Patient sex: M
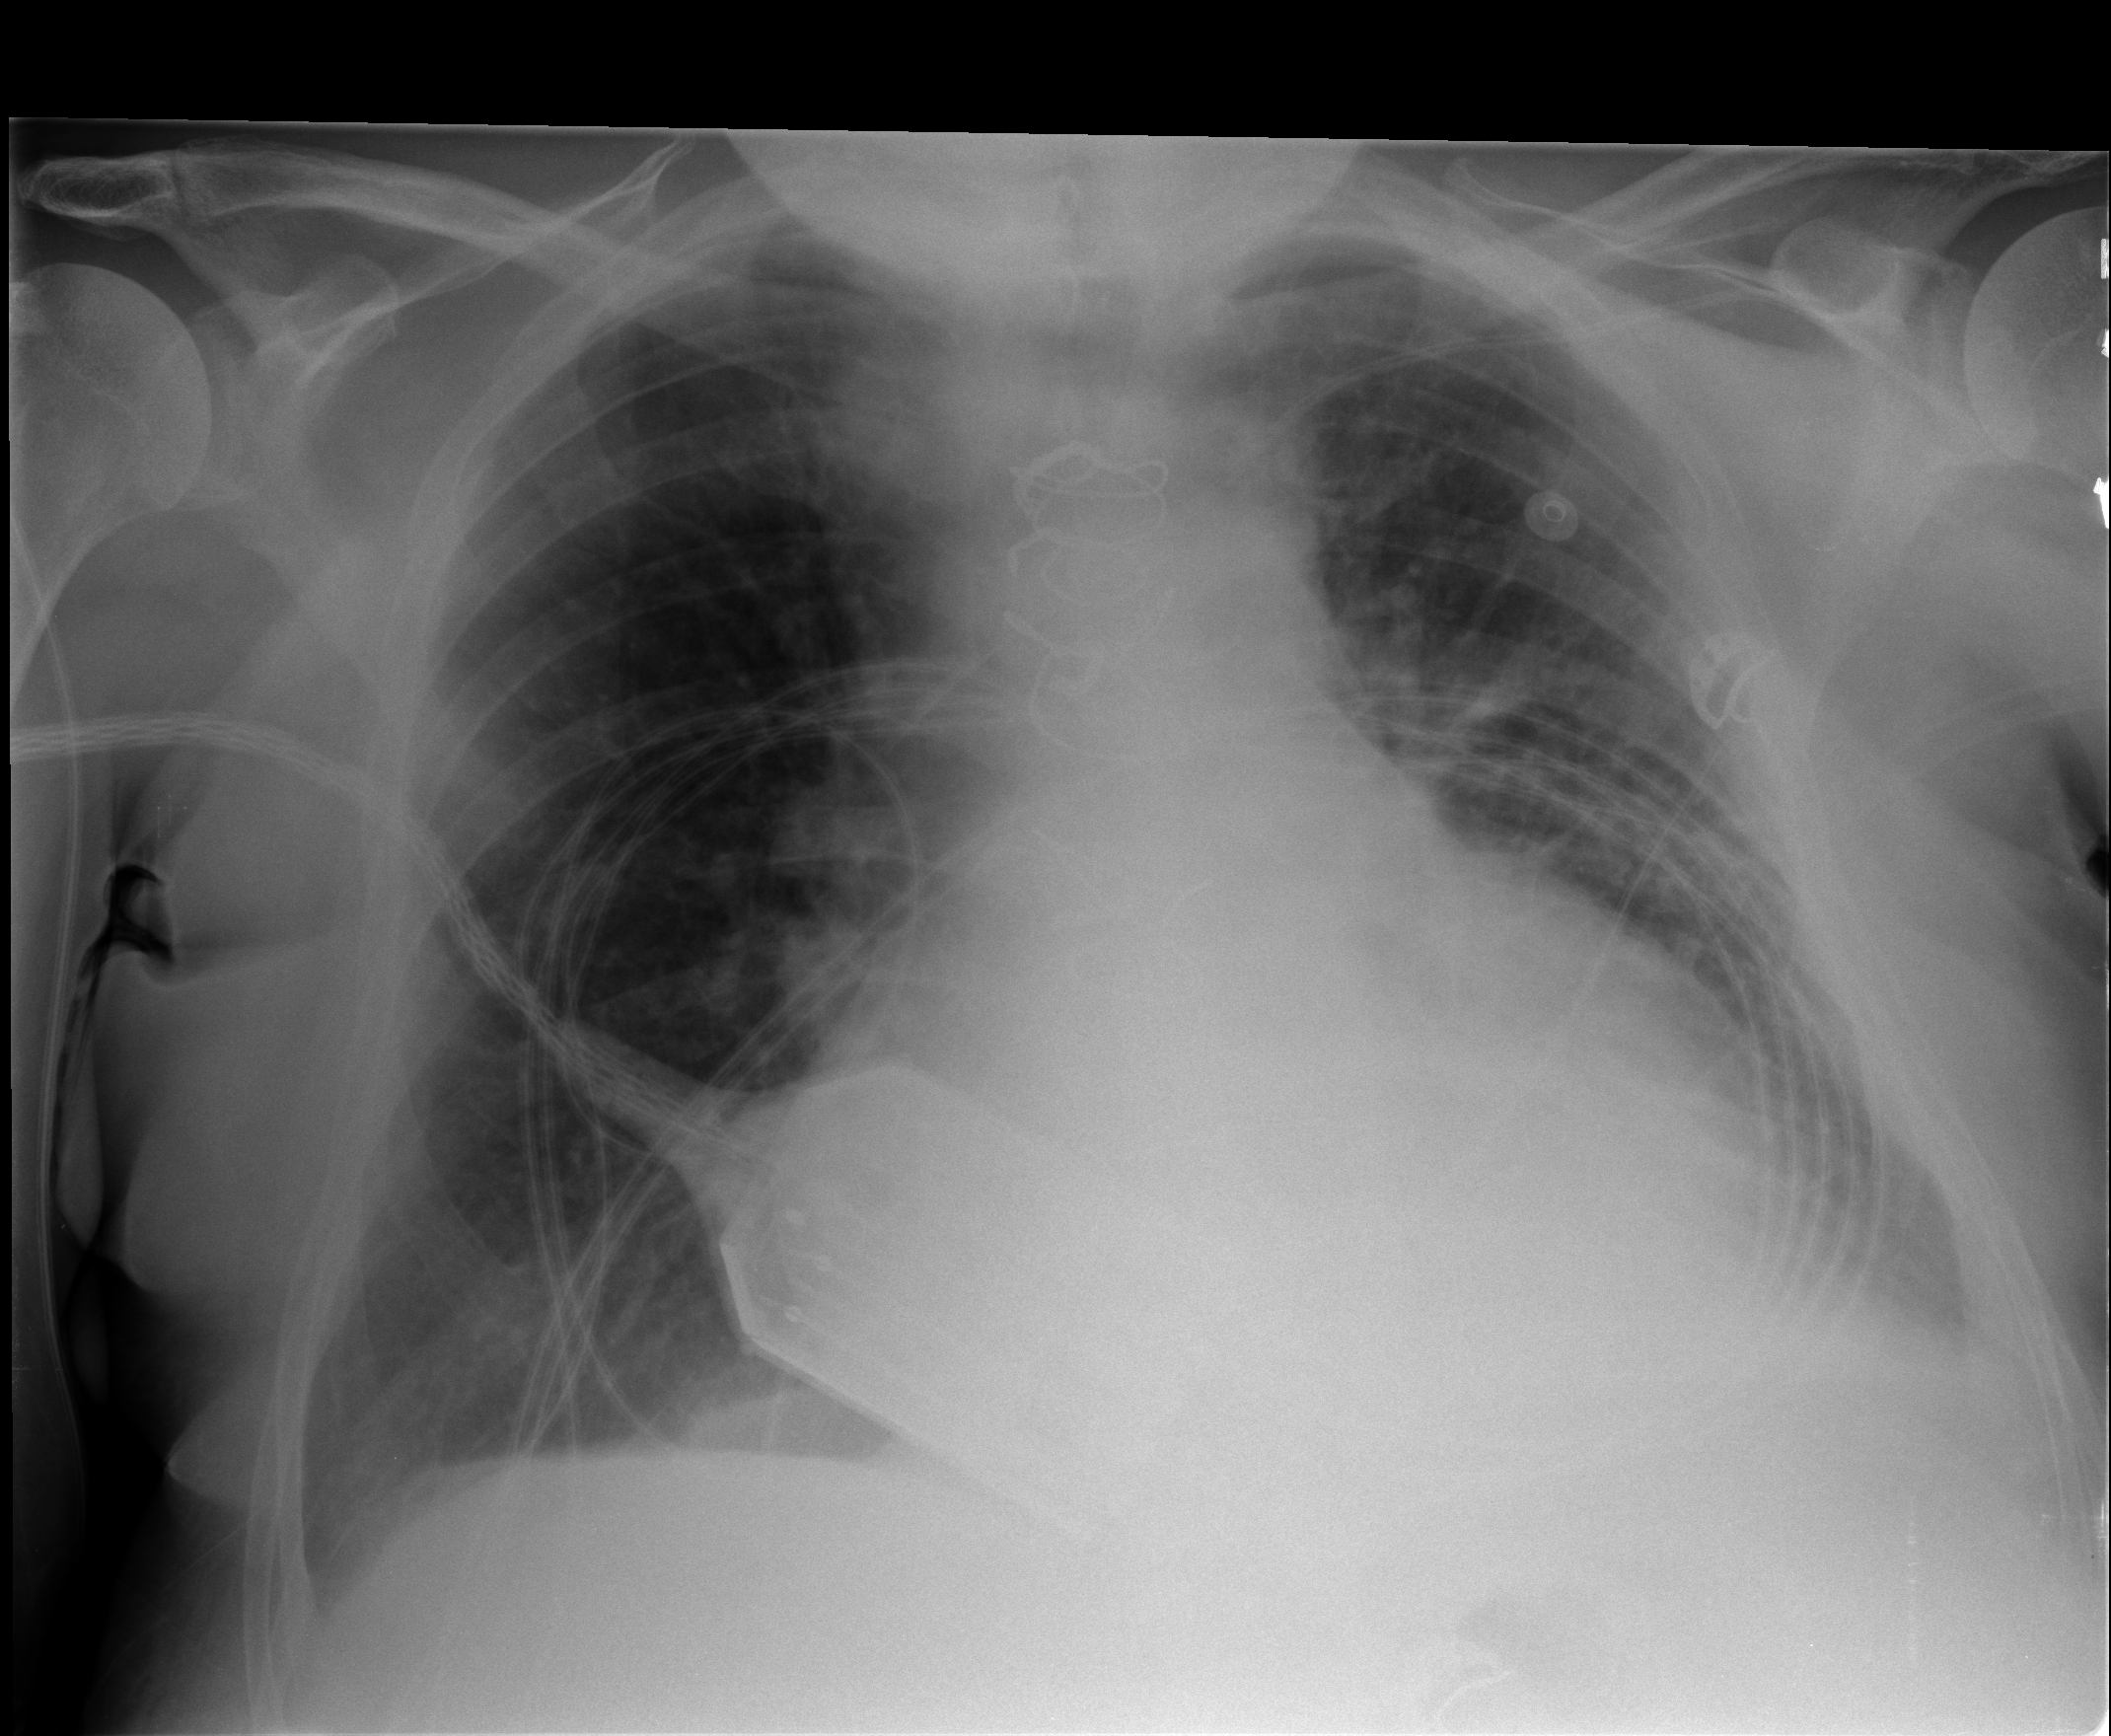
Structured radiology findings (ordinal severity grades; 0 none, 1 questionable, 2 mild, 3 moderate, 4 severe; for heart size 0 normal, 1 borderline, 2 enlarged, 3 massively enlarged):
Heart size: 2
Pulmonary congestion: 1
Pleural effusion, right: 2
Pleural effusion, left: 1
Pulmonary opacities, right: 0
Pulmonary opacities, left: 0
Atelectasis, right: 2
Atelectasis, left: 2